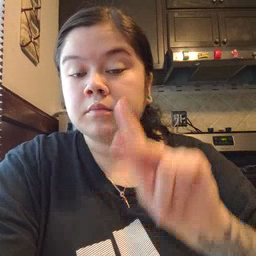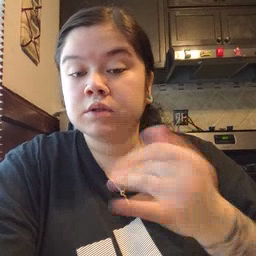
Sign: pajamas